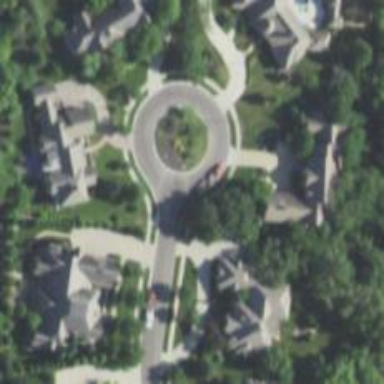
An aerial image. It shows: Turning loop on the road.